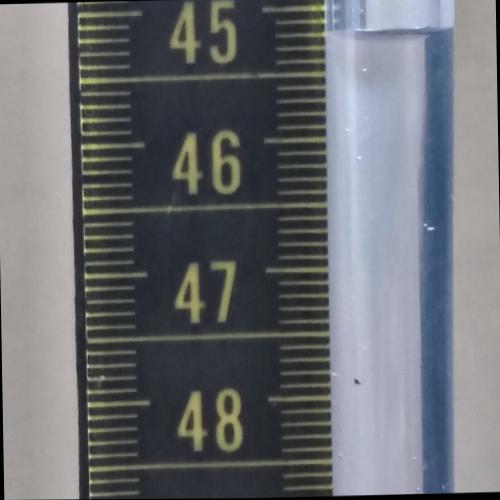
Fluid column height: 45.2 cm